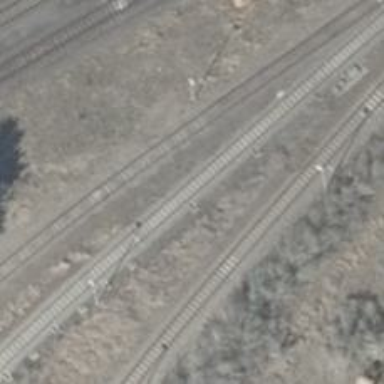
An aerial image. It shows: Railway yard.